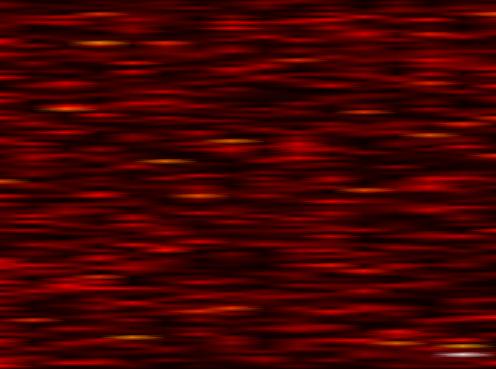
Label: UFMC